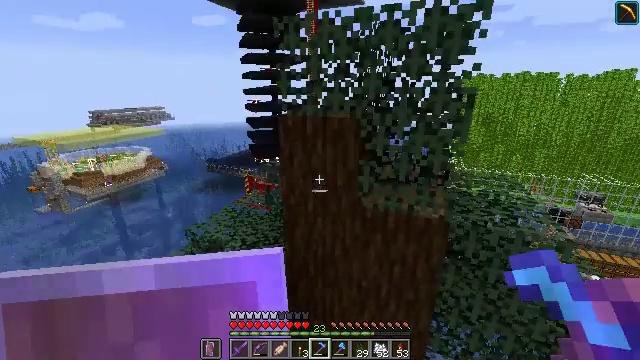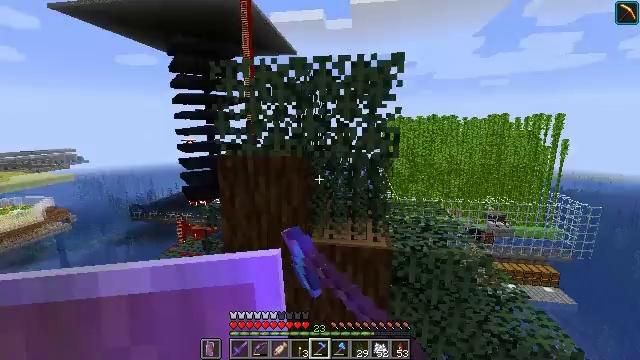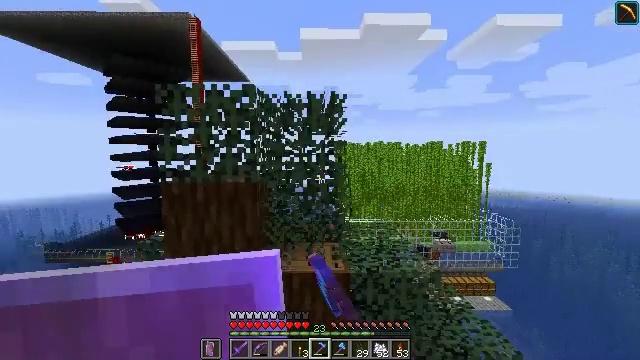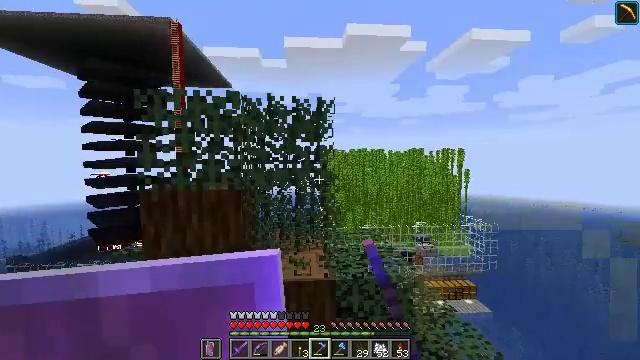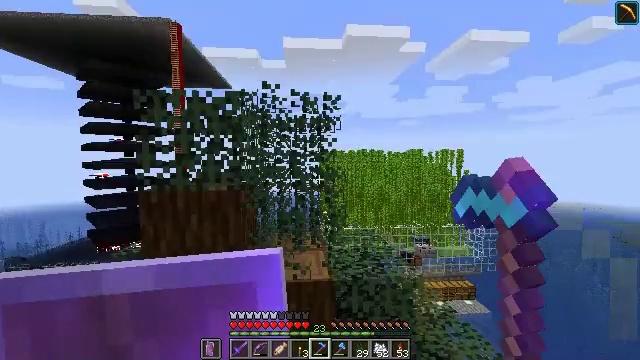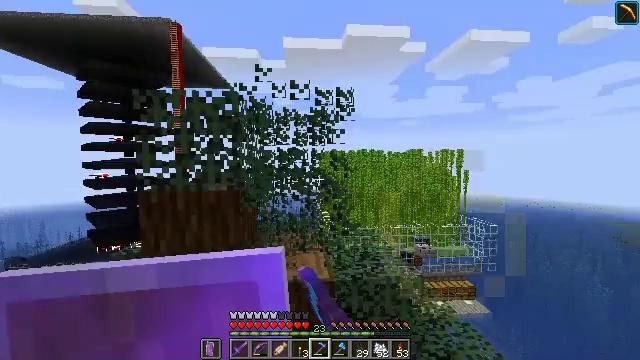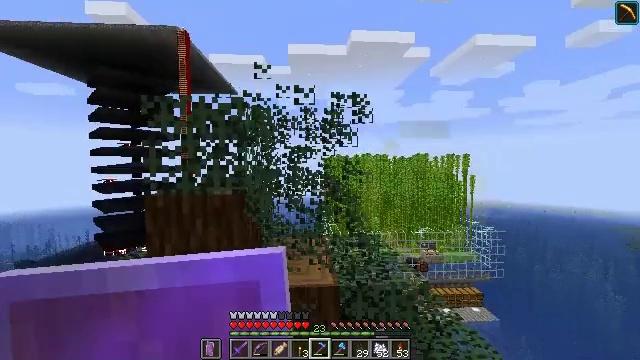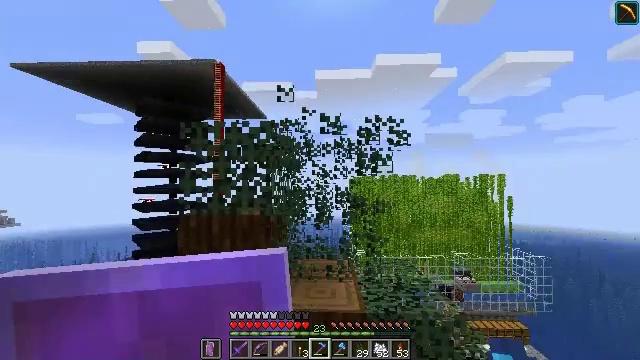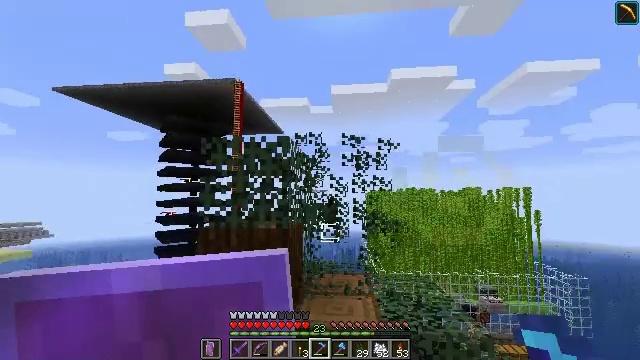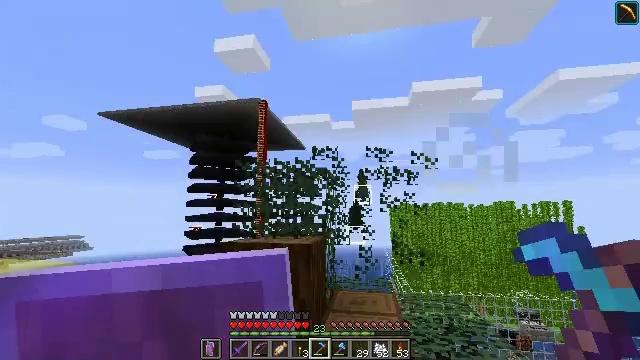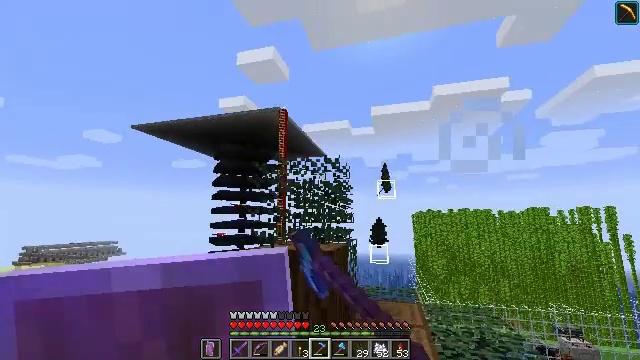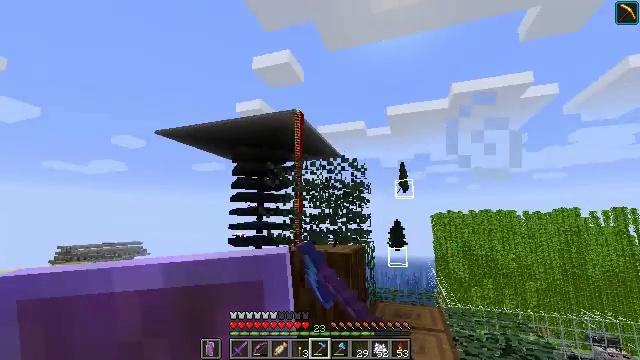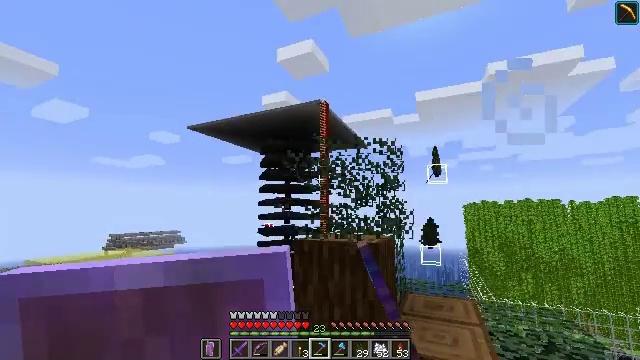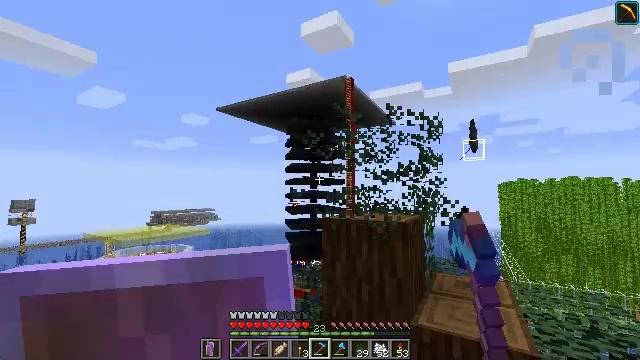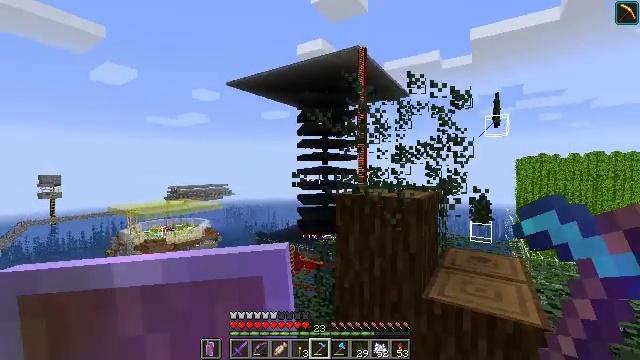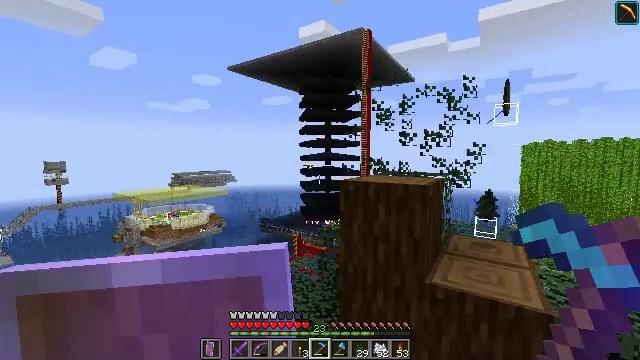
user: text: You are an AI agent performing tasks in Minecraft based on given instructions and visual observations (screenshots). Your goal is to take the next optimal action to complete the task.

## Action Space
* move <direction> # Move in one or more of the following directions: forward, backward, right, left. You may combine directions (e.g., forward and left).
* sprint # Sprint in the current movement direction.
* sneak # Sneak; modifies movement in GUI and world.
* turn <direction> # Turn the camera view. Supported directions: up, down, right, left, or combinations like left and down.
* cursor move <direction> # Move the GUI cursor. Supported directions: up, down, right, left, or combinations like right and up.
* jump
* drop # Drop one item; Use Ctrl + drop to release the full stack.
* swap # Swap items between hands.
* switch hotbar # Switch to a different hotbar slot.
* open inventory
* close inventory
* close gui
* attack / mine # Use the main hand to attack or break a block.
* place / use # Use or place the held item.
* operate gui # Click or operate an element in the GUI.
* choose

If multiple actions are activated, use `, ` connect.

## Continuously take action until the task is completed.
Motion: motion action
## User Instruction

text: Punch the spruce leaves to get saplings.
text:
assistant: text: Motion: move forward, sneak, turn right and up, attack / mine
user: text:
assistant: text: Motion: move forward, sneak, turn right and up, attack / mine
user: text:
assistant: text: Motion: move forward, sneak, turn right and up, attack / mine
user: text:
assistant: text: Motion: move forward, sneak, attack / mine
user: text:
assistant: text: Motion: move forward, sneak, attack / mine
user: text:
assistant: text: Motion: move forward, sneak, turn left and up, attack / mine
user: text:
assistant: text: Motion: move forward, sneak, turn left and up, attack / mine
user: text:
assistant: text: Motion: move forward, sneak, turn left and up, attack / mine
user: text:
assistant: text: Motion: move forward, sneak, turn left and up, attack / mine
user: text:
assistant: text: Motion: move forward, sneak, turn left and up, attack / mine
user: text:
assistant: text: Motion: move forward, sneak, turn left, attack / mine
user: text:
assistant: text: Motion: move forward, sneak, turn left and down, attack / mine
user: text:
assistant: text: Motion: move forward, sneak, turn left and down, attack / mine
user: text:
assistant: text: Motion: move forward, sneak, turn left and down, attack / mine
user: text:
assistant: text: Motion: move forward, sneak, turn down, attack / mine
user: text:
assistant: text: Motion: move forward, sneak, attack / mine
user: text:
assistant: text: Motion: move forward, sneak, turn down, attack / mine
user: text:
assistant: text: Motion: move forward, sneak, turn left and down, attack / mine
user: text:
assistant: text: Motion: move forward, sneak, turn left and down, attack / mine
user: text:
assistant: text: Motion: move forward, sneak, turn left and down, attack / mine
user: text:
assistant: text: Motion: move forward, sneak, turn left and down, attack / mine
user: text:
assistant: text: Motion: move forward, sneak, turn left and down, attack / mine
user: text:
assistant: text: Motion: move forward, sneak, turn left and down, attack / mine
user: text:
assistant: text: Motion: move forward, sneak, turn left and down, attack / mine
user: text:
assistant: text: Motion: move forward, sneak, turn left and down, attack / mine
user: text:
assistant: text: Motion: move forward, sneak, turn left and down, attack / mine
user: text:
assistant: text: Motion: move forward, sneak, attack / mine
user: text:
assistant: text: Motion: move forward, sneak, attack / mine
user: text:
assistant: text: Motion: move forward, sneak, turn right and down, attack / mine
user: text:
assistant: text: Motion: move forward, sneak, turn right and down, attack / mine